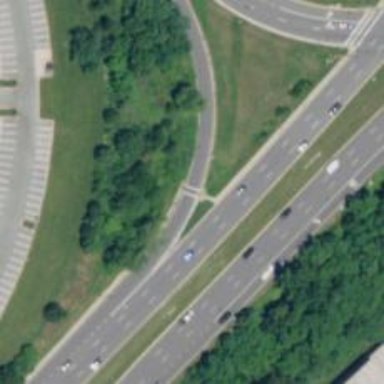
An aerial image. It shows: Trunk link highway.